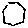
Label: hexagon